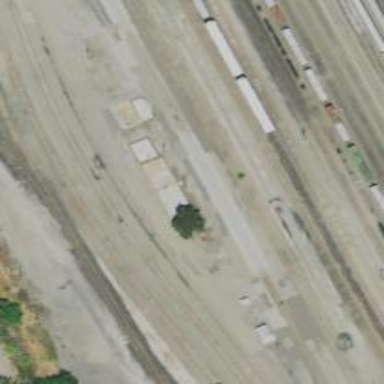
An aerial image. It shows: Railway yard used for servicing trains.